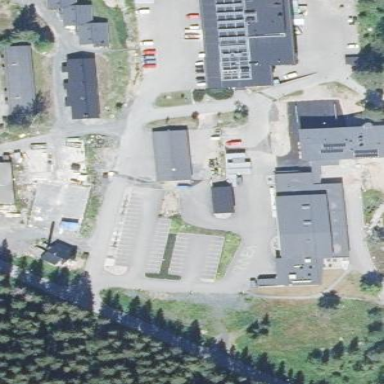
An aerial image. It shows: School.